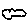
Label: cloud